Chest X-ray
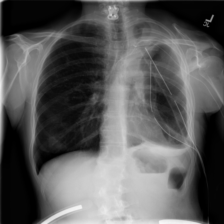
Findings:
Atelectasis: negative
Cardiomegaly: negative
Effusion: negative
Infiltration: positive
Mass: negative
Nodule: positive
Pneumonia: negative
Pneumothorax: positive
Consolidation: negative
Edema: negative
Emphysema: negative
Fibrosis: negative
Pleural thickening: negative
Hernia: negative